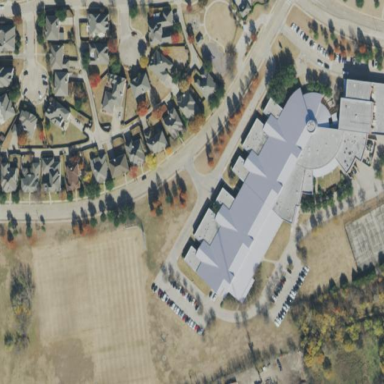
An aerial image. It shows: School.